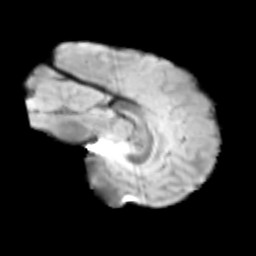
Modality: T2w
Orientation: sagittal
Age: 9
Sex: male
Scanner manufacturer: siemens
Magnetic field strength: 3 T
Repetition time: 3.8 s
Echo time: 0.07 s